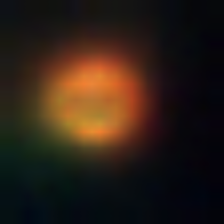
Taxon: NanoPlankton
Group: Other